Question: I do not want to set the color to the input field; I want the background color to be set to the text field. Please see the image attached. Like the black color background on the first two fields, I want to color only the first two fields with a background color. The complete form can be given a background color which is not what I want; I want the form to be white in color except for the first two fields.
>
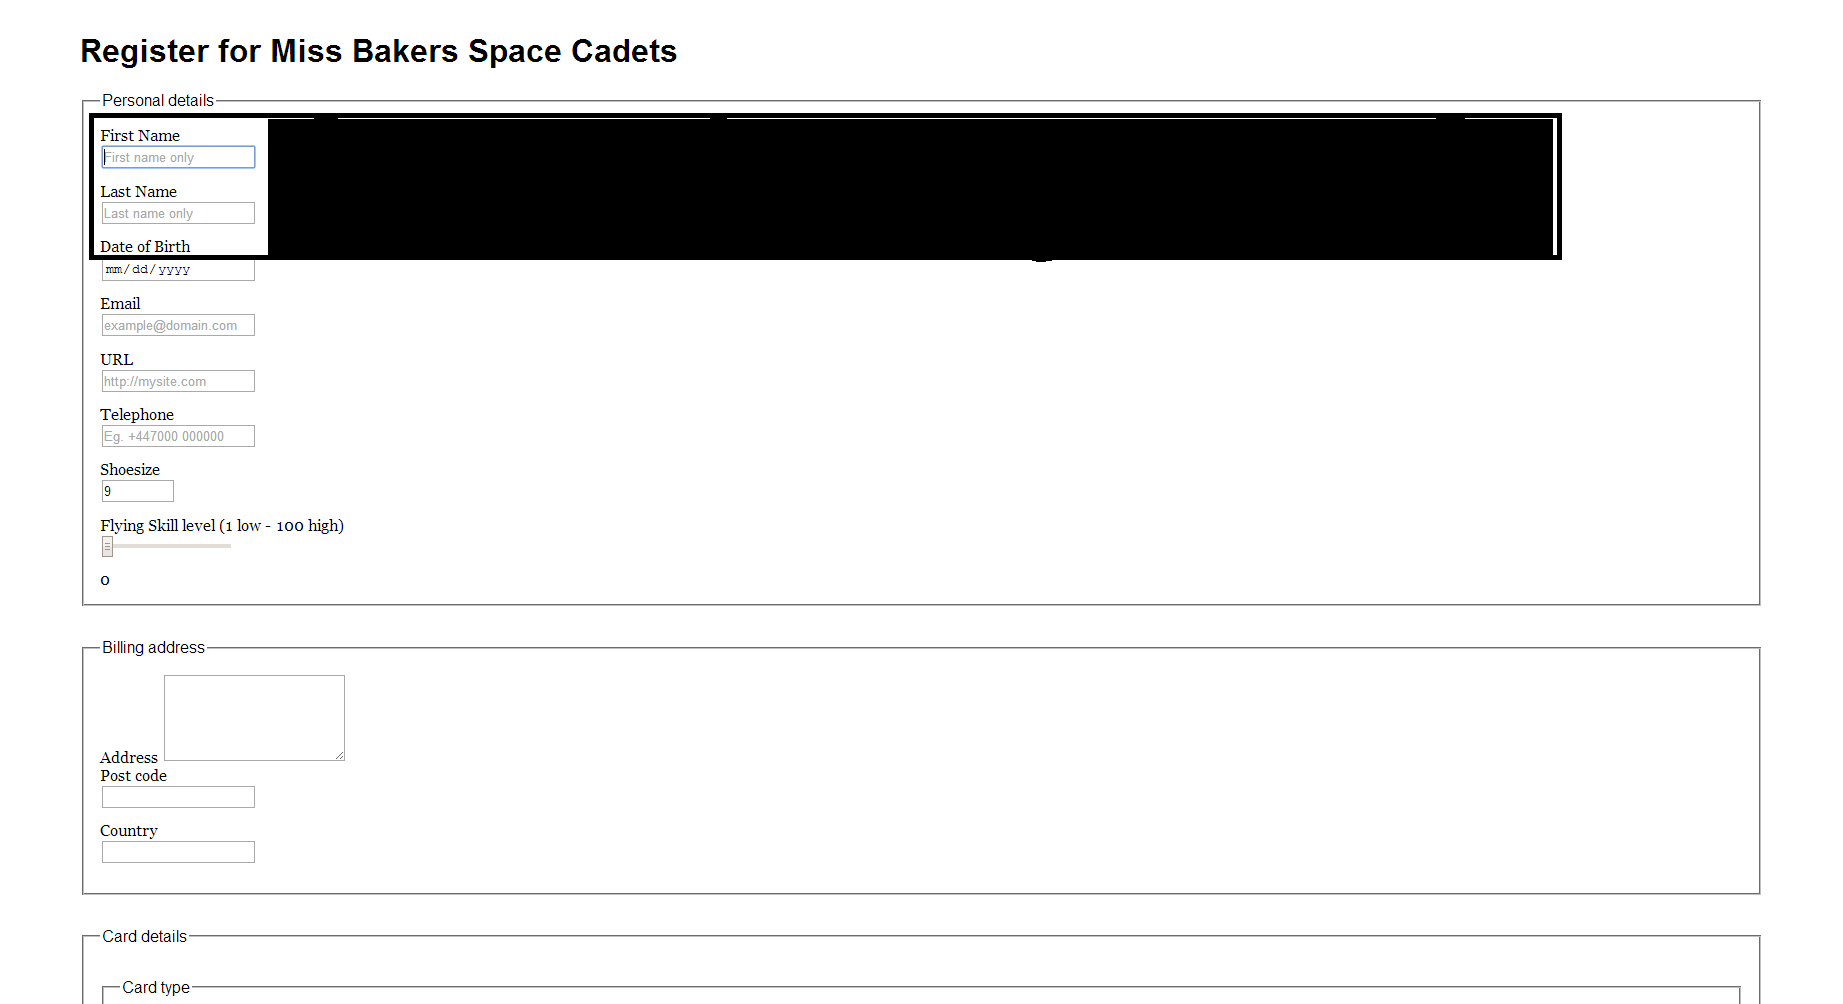
Answer: As I can understand from your given image. You need to give 'fieldset' and first two fields should be under '<div>' tag and then you can set 'style="background-color:black;"'
for example:
'''
<form action="demo_form.asp" style="color:green;">
<fieldset><legend> Personal Details </legend>
<div style="background-color:black">
First Name: <br>
<input type="text" name="fname" placeholder="Enter First Name"><br>
Last Name: <br>
<input type="text" name="lname" placeholder="Enter Last Name">
</div>
Date Of Birth: <br>
<input type="text" name="dob" placeholder="mm / dd / yy"><br>
</fieldset>
</form>
'''
<URL> I hope it satisfied your requirement. If it is then up vote for this ans.